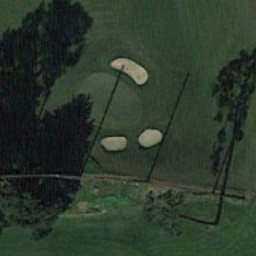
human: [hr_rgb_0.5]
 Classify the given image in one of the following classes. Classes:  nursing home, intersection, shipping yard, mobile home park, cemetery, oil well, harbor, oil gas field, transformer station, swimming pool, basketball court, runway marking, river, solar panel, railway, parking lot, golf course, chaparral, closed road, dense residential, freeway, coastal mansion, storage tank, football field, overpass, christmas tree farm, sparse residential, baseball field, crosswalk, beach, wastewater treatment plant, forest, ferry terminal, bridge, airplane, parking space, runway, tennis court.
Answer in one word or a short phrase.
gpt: golf course